Question: I have two tables, one is called CarTypes and the other is called Hourly Rates.
CarType has following attributes:
'''
Id,
CarTypes,
Rates
HourlyID related to HourlyRates based on HourlyId-ID relationship.
Id is an AutoNumber
CarTypes are Sedan,
Sports Utility,
Stretch Limo 6 Passengers,
Stretch Limo 8 passengers
Stretch Limo 10 Passengers
Stretch Limo 12 Passengers
'''
Each car type has its own rates.
Then table HourlyRates has following attributes:
ID autoNumber,
Hourly (mininum hour is 3) maximum is 13 and over
Our task is to multiply the assigned fare for each cartype by the hours user selected, determine the discount amount for 10%, determine the tax amount for (7% tax), determine the tip or gratuity amount for (20%).
Finally, So, substract discount from the fare, add tax amount, add tip amount to generate total amount.
My calculation so far is only displaying all the values (fare, discount, tip, total) for only two car types, Sedan and Sports Utility vehicles.
Can someone please tell me what I am doing wrong?
Thanks in advance:
'''
SELECT DISTINCT c.carTypes, h.hourly, h.hourly * IIf([CarTypes] = 'Sedan', 55,
IIf([CarTypes] = 'Stretch Limo : 6 Passenger)', 75,
IIf([CarTypes] = 'Stretch Limo : 8 Passenger)', 90,
IIf([CarTypes] = 'Stretch Limo : 10 Passenger)', 95,
IIf([CarTypes] = 'Stretch Limo : 12 Passenger)', 110,
IIf([CarTypes] = 'SportUtilityVehicle)', 110)))))) AS Fare, Fare*10/100 AS Discount, Fare-Discount AS NewFare, NewFare* 7/100 AS Tax, NewFare* 20/100 AS Tip, NewFare+Tax+TIP AS Total
FROM HourlyRates AS h INNER JOIN carType AS c ON h.ID= c.hourlyID;
'''

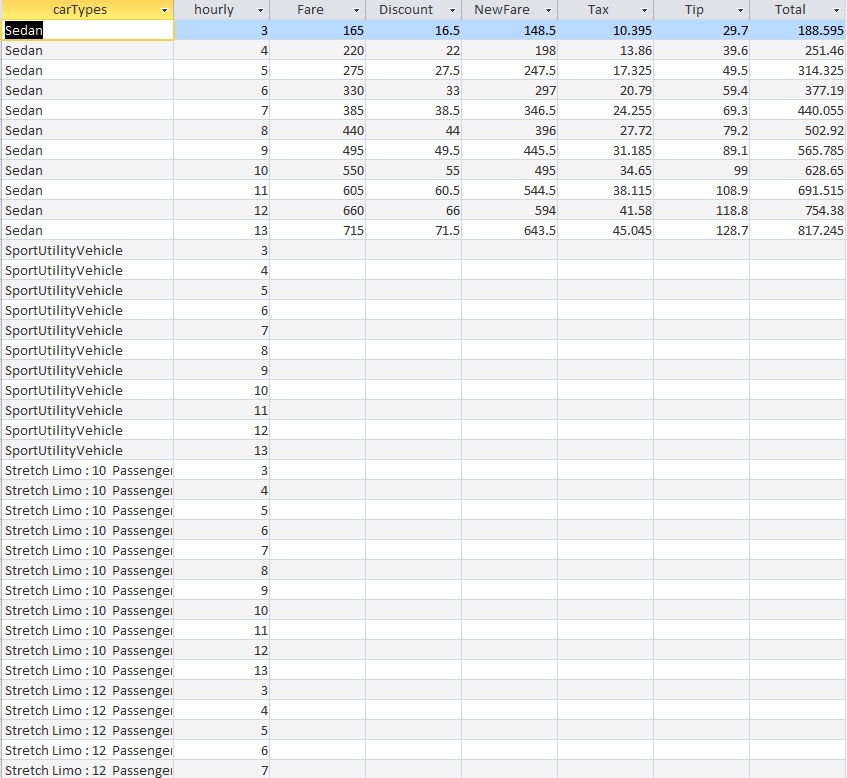
Answer: You've got extra ')' in the name of each 'CarType' other than Sedan, so they are never captured in the nested 'IIF()' criteria.
Try:
'''
SELECT DISTINCT c.carTypes, h.hourly, h.hourly * IIf([CarTypes] = 'Sedan', 55,
IIf([CarTypes] = 'Stretch Limo : 6 Passenger', 75,
IIf([CarTypes] = 'Stretch Limo : 8 Passenger', 90,
IIf([CarTypes] = 'Stretch Limo : 10 Passenger', 95,
IIf([CarTypes] = 'Stretch Limo : 12 Passenger', 110,
IIf([CarTypes] = 'SportUtilityVehicle', 110)))))) AS Fare, Fare*10/100 AS Discount, Fare-Discount AS NewFare, NewFare* 7/100 AS Tax, NewFare* 20/100 AS Tip, NewFare+Tax+TIP AS Total
FROM HourlyRates AS h INNER JOIN carType AS c ON h.ID= c.hourlyID;
'''
The 'SWITCH()' function is a little easier to read in my opinion:
'''
SELECT DISTINCT c.carTypes, h.hourly, h.hourly *
SWITCH([CarTypes] = 'Sedan', 55
,[CarTypes] = 'Stretch Limo : 6 Passenger', 75
,[CarTypes] = 'Stretch Limo : 8 Passenger', 90
,[CarTypes] = 'Stretch Limo : 10 Passenger', 95
,[CarTypes] = 'Stretch Limo : 12 Passenger', 110
,[CarTypes] = 'SportUtilityVehicle', 110
) AS Fare
, Fare*10/100 AS Discount
, Fare-Discount AS NewFare
, NewFare* 7/100 AS Tax
, NewFare* 20/100 AS Tip
, NewFare+Tax+TIP AS Total
FROM HourlyRates AS h INNER JOIN carType AS c ON h.ID= c.hourlyID;
'''